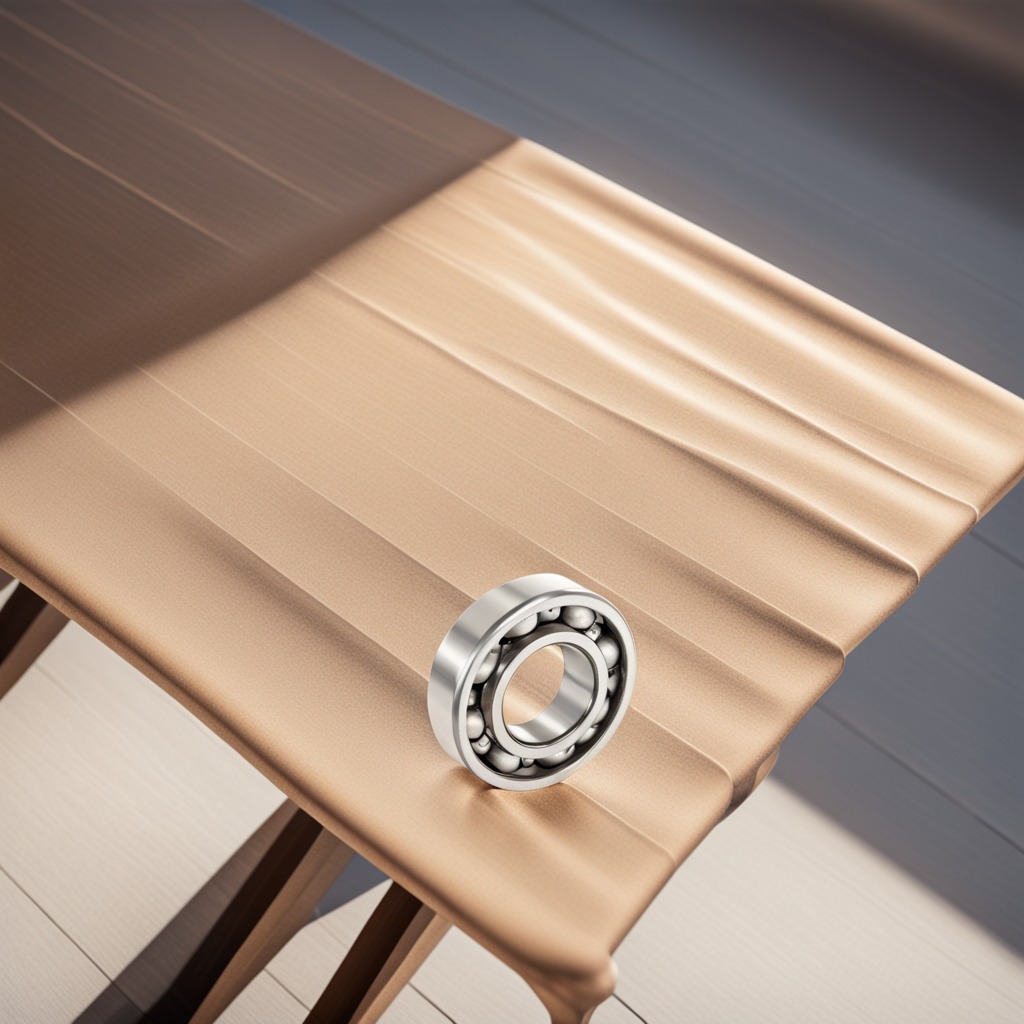
A metal ball bearing is lying on a clean wooden table covered with a plain fabric table cloth in an outdoor workshop during daytime bright natural light soft shadows worn but beneath the cloth.